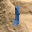
Label: 1